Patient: sex M, age 52
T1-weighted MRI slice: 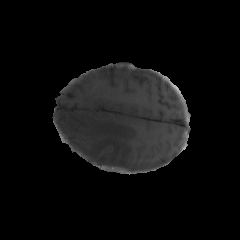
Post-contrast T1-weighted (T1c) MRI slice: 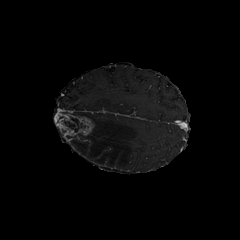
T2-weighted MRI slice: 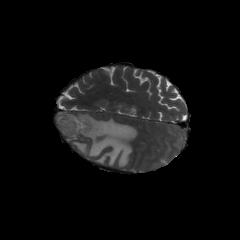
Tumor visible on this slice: yes
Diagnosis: Glioblastoma, IDH-wildtype
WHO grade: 4